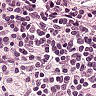
Metastatic tissue present: no